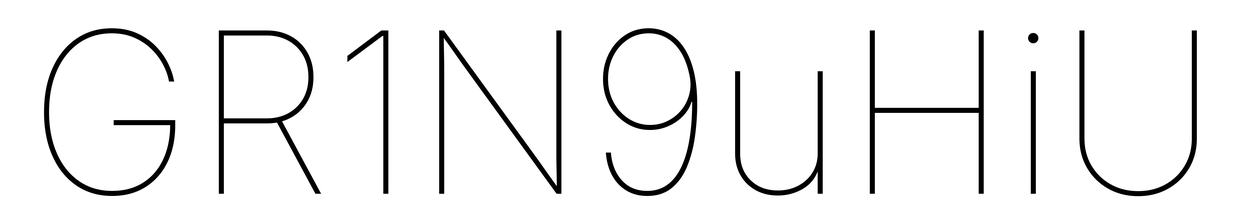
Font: Inter_Thin